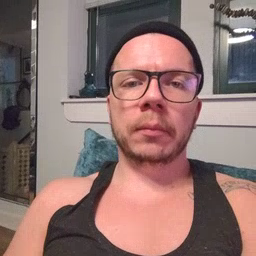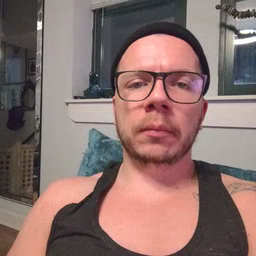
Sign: pen